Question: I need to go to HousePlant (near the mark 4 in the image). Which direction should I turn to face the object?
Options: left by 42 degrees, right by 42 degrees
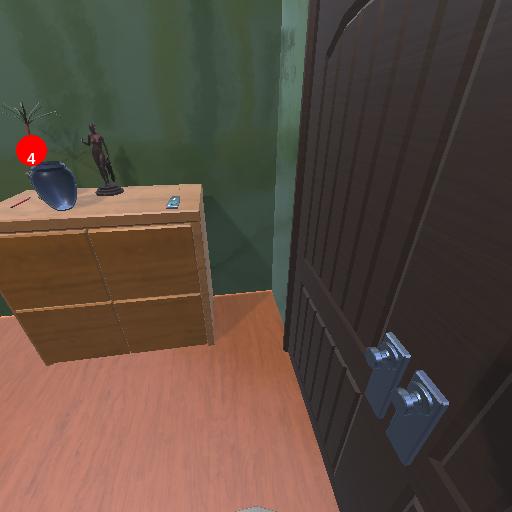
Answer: left by 42 degrees